Interaction volume radius: 5 \u00c5
Interaction volume height: 25 \u00c5
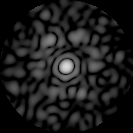
Disorder parameter: 0.8397